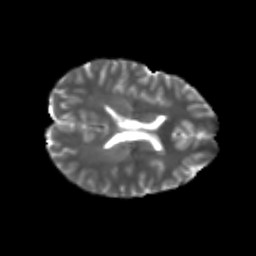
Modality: T2w
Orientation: axial
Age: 20
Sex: female
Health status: healthy
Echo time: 0.074 s